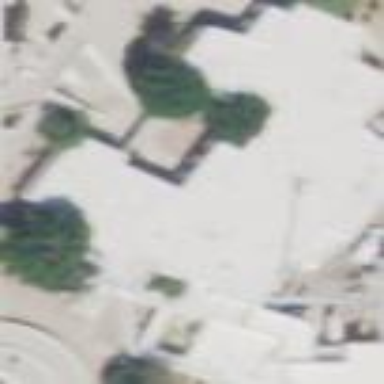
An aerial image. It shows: Police building.